Brain MRI, t2w sequence, axial 2D slice.
Patient: age 34, sex F, weight 95 kg, height 1.95 m
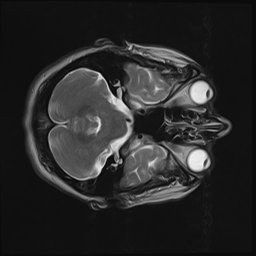